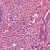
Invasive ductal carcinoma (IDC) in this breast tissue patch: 1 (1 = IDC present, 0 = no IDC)